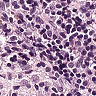
Metastatic tissue present: no